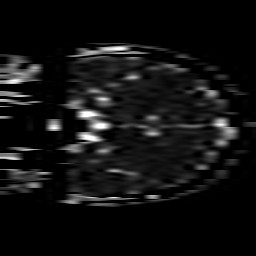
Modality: ADC
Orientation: coronal
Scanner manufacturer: philips
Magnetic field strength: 1.5 T
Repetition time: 3.119 s
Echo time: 0.06163 s